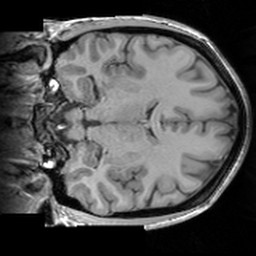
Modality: T1w
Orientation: coronal
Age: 22
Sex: female
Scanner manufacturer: siemens
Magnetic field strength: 3 T
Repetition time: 1.63 s
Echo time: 0.00311 s